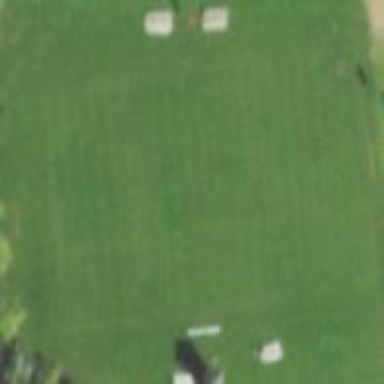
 used for American football. It is pitch for leisure land."